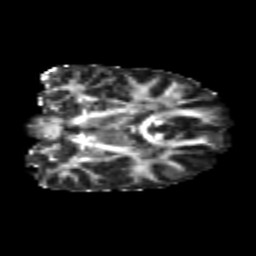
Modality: FA
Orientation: coronal
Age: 25
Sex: female
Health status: healthy
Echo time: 0.074 s